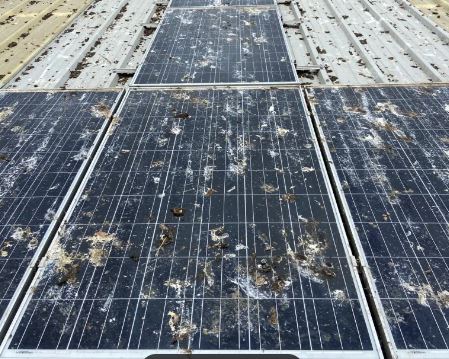
Label: Bird-drop